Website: bh-photo
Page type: address-validator
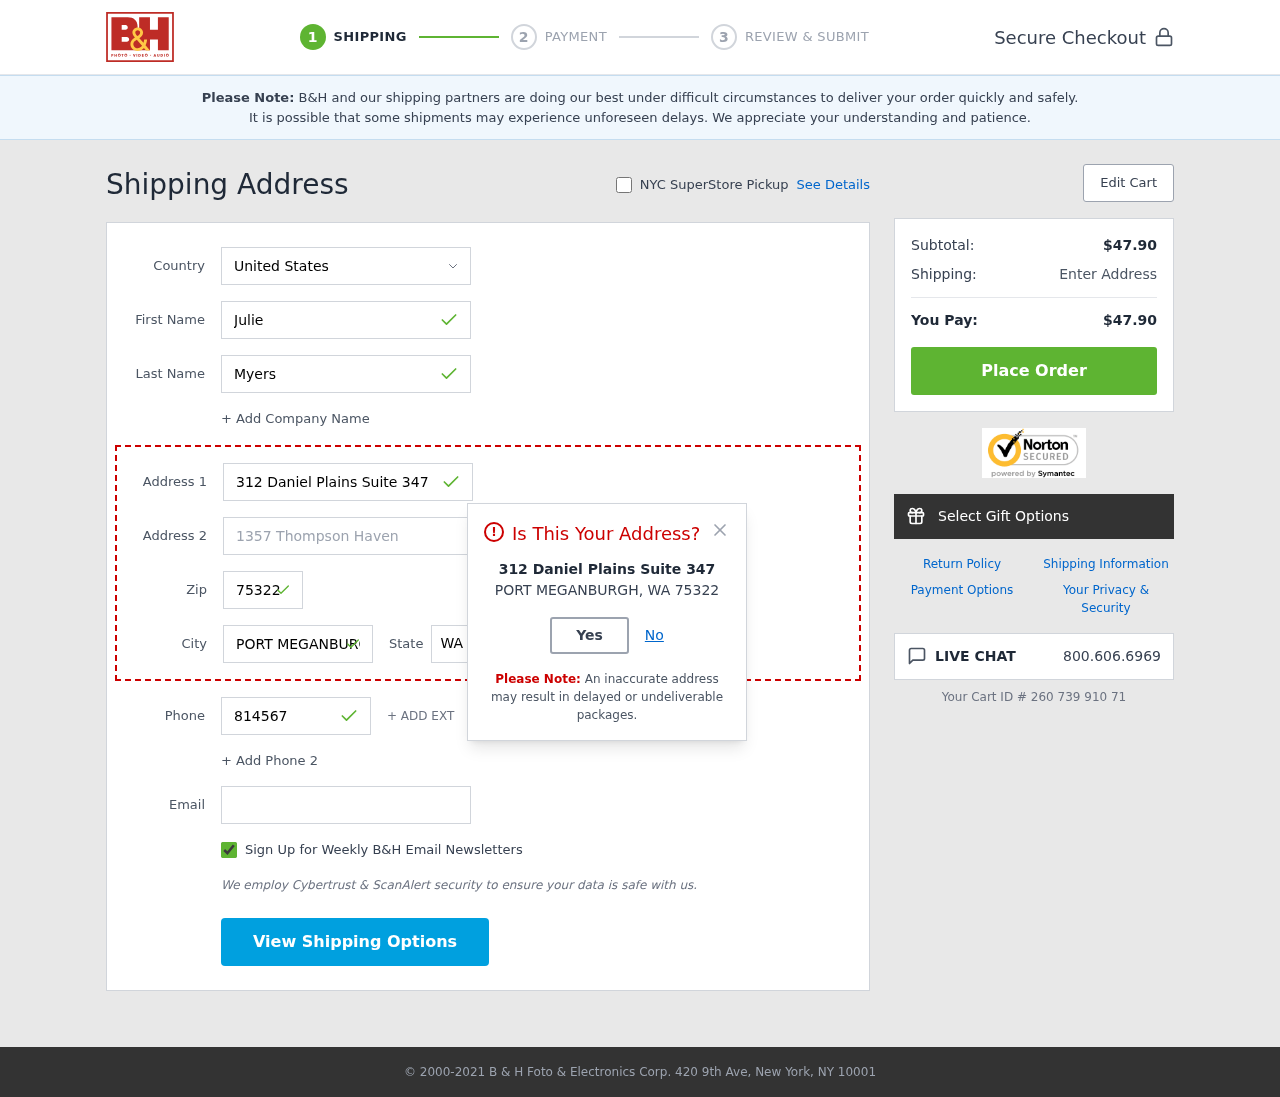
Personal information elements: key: PII_CITY
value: Port Meganburgh
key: PII_COUNTRY
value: United States
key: PII_EMAIL
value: jmyers@hotmail.com
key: PII_FIRSTNAME
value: Julie
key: PII_LASTNAME
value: Myers
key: PII_PHONE
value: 8145674889
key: PII_POSTCODE
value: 75322
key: PII_STATE_ABBR
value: WA
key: PII_STREET
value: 312 Daniel Plains Suite 347
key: PII_STREET2
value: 1357 Thompson Haven
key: PII_CITY_MODAL
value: PORT MEGANBURGH
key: PII_POSTCODE_FULL
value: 75322
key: PII_POSTCODE_NUMERIC
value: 75322
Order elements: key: ORDER_SUBTOTAL
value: $47.90
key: ORDER_TOTAL
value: $47.90
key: ORDER_ID
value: Your Cart ID # 260 739 910 71